Question: What I am trying to do is load images dynamically and then draw them on the screen. However, when I call console.log(images), it is empty.
Here is the code:
'''
if (canvas.getContext)
{
var ctx = canvas.getContext("2d");
var images = new Array();
for (i = 0; i < mattes_array.length; i++)
{
var imgsrc = mattes_array[i]["imgsrc"];
var total_size = mattes_array[i]["total_size"];
var cpu = mattes_array[i]["cpu"];
var cid = mattes_array[i]["cid"];
var imageObj = new Image();
imageObj.onload = function() {
images[i] = imageObj;
console.log(images[i]);
};
imageObj.id = "matte_" + cid;
imageObj.src = imgsrc;
}
console.log(images); //this is empty
for (i = 0; i < mattes_array.length; i++)
{
var imgsrc = mattes_array[i]["imgsrc"];
var total_size = mattes_array[i]["total_size"];
var cpu = mattes_array[i]["cpu"];
var cid = mattes_array[i]["cid"];
var pattern = ctx.createPattern(images[i], 'repeat');
ctx.strokeStyle = pattern;
ctx.lineWidth = width - opening_width - (total_size * 2);
ctx.strokeRect(0, 0, width, height);
}
}
'''
I have also tried doing it in one loop, but it seems to only draw the last image:
'''
if (canvas.getContext)
{
var ctx = canvas.getContext("2d");
var images = new Array();
for (i = 0; i < mattes_array.length; i++)
{
var imgsrc = mattes_array[i]["imgsrc"];
var total_size = mattes_array[i]["total_size"];
var cpu = mattes_array[i]["cpu"];
var cid = mattes_array[i]["cid"];
var imageObj = new Image();
imageObj.onload = function() {
var pattern = ctx.createPattern(imageObj, 'repeat');
ctx.strokeStyle = pattern;
ctx.lineWidth = width - opening_width - (total_size * 2);
ctx.strokeRect(0, 0, width, height);
};
imageObj.id = "matte_" + cid;
imageObj.src = imgsrc;
}
}
'''
Here is an image of what I am trying to do:

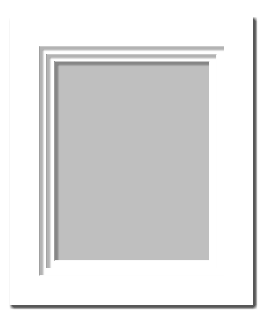
Answer: Images load asynchronously. You're trying to draw them before they are loaded. Give this a try:
'''
if (canvas.getContext)
{
var ctx = canvas.getContext("2d");
var images = new Array();
var loaded = 0;
for (i = 0; i < mattes_array.length; i++)
{
var imgsrc = mattes_array[i]["imgsrc"];
var total_size = mattes_array[i]["total_size"];
var cpu = mattes_array[i]["cpu"];
var cid = mattes_array[i]["cid"];
var imageObj = new Image();
imageObj.onload = function() {
images[i] = imageObj;
console.log(images[i]);
if ( ++loaded === mattes_array.length ) onloaded();
};
imageObj.id = "matte_" + cid;
imageObj.src = imgsrc;
}
function onloaded() {
console.log(images); //this is won't be empty anymore
for (i = 0; i < mattes_array.length; i++)
{
var imgsrc = mattes_array[i]["imgsrc"];
var total_size = mattes_array[i]["total_size"];
var cpu = mattes_array[i]["cpu"];
var cid = mattes_array[i]["cid"];
var pattern = ctx.createPattern(images[i], 'repeat');
ctx.strokeStyle = pattern;
ctx.lineWidth = width - opening_width - (total_size * 2);
ctx.strokeRect(0, 0, width, height);
}
}
}
'''